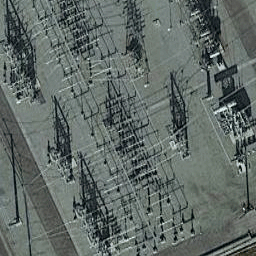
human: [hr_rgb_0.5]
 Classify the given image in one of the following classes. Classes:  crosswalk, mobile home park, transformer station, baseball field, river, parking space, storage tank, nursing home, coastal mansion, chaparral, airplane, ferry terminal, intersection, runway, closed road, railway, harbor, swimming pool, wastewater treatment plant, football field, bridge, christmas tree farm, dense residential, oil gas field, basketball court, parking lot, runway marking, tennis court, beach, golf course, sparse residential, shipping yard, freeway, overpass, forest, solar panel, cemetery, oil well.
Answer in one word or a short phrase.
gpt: transformer station